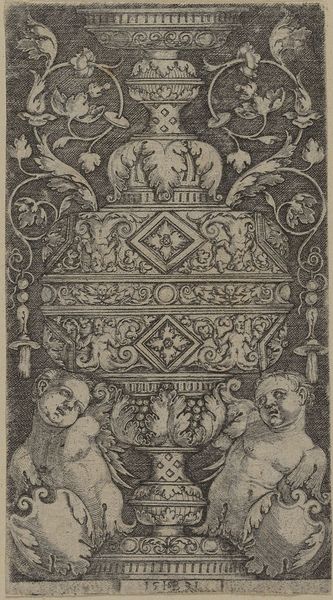
Titel: Doppelpokal, unten zwei Putti mit Wappenschilden
Künstler: Hans Sebald Beham
Standort: Hamburg
Institution: Museum für Kunst und Gewerbe Hamburg
Schlagwörter: symbol, sockel, renaissance, amphore, engel, krug, ranken, papier, grafik, graphik, ornamente, fotografie, photographie, becher, druck, druckgraphik, druckgrafik, stich, schwarzweiß, gestalten, wappen, fabelwesen, hochkant, pokal, putten, kupferstich, ungeheuer, amoretten, monster, akanthus, faune, fabeltier, rankenwerk, fabeltiere, rankenornament, wappenschild, satyrn, zwitterwesen, monstrum, familienwappen, reproduktionen, acanthus, silene, druckerzeugnisse, gefäß, behälter, ornamentstich, vorlageblätter, doppelpokal, akanthusornament, laubornament